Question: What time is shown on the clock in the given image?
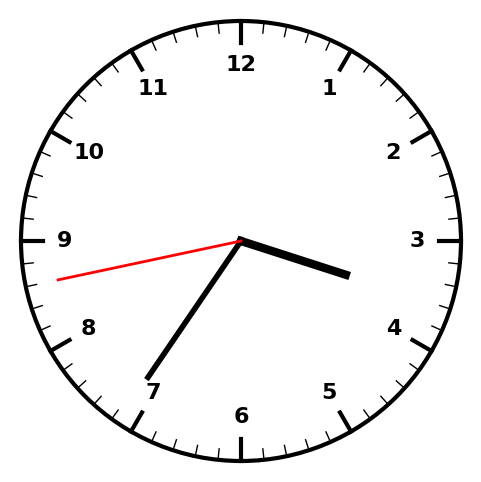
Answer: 03:35:43